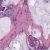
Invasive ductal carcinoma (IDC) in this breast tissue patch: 1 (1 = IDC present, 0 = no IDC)